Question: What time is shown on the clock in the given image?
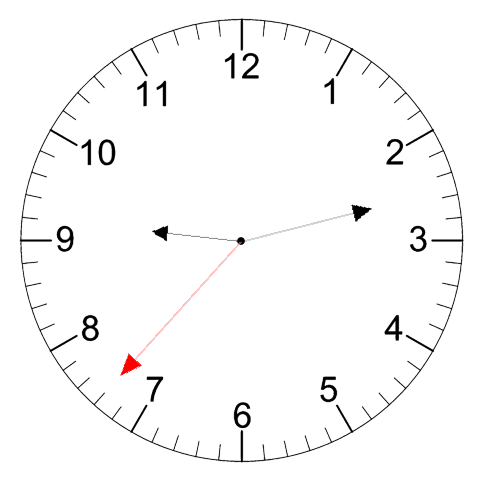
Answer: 09:12:37